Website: crate-barrel
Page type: cart
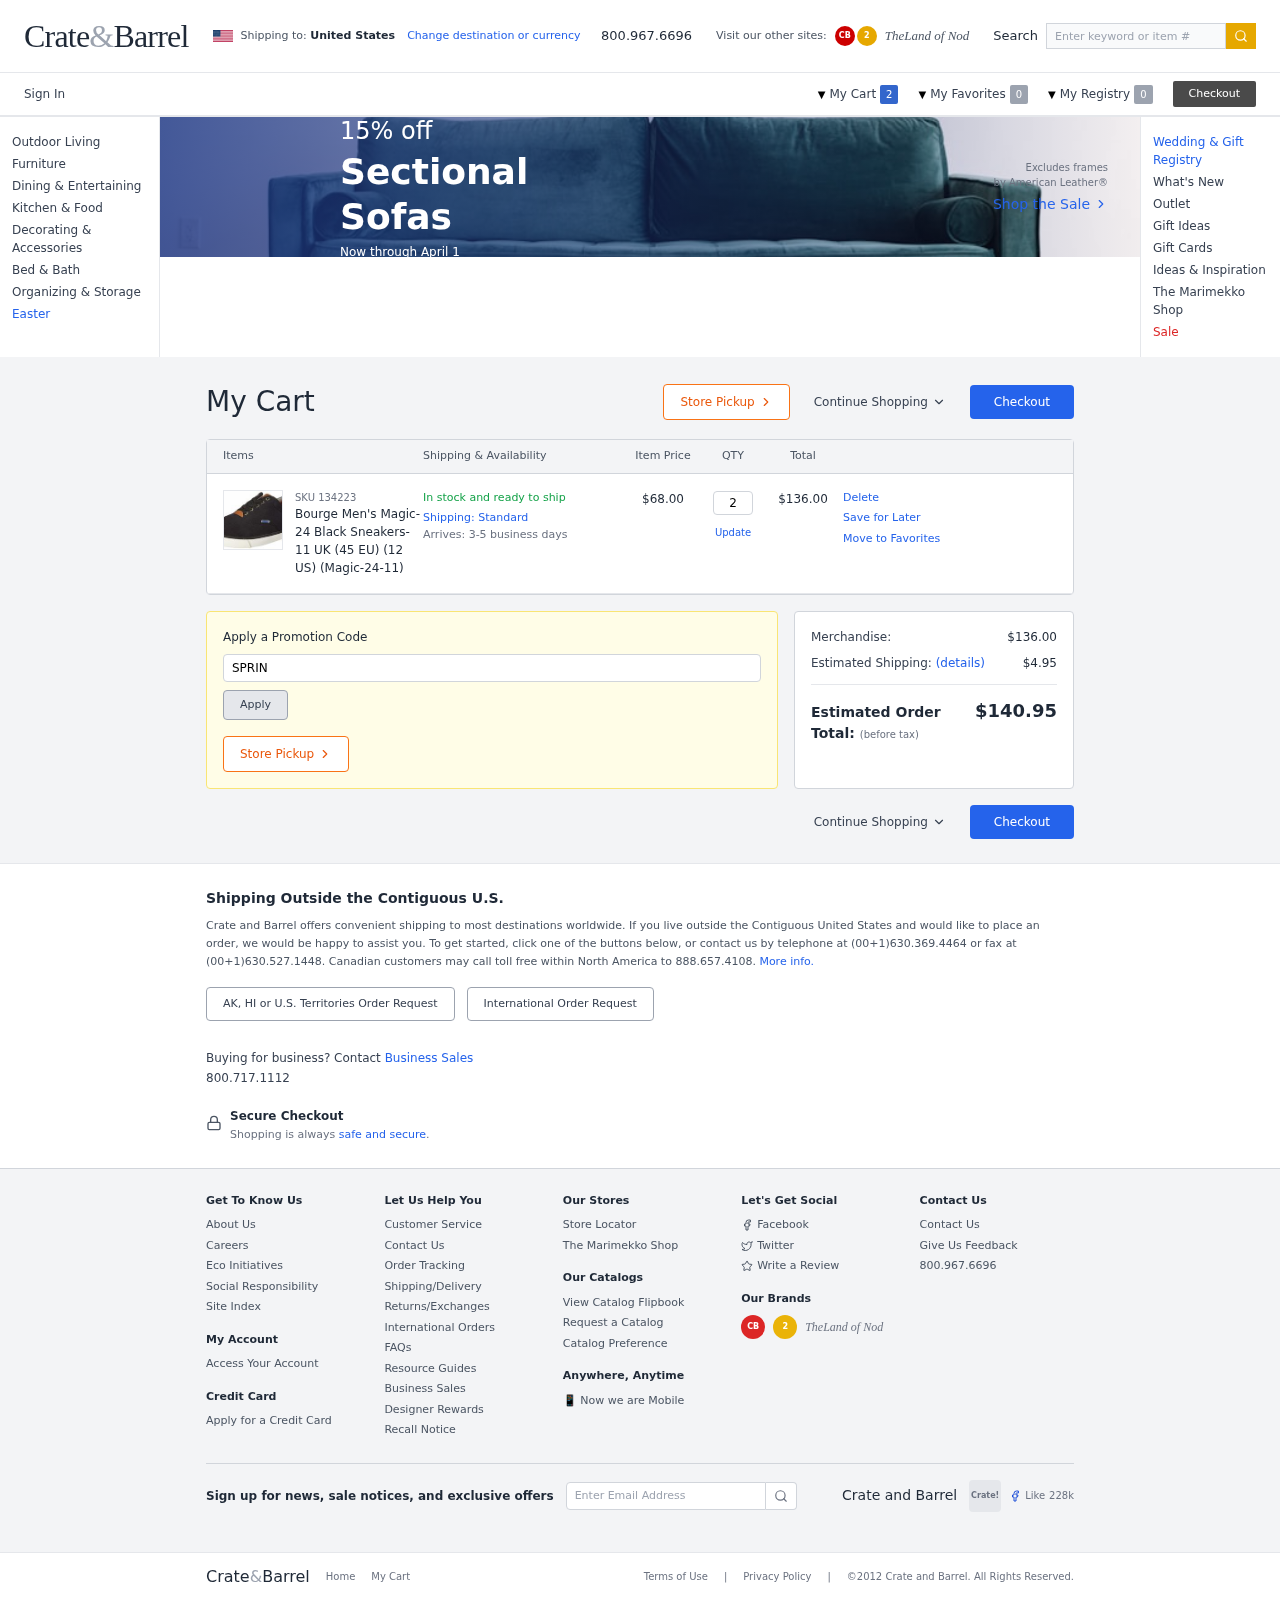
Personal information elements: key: PII_PROMO_CODE
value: SPRING12
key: PII_COUNTRY
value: United States
Product elements: key: PRODUCT1_NAME
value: Bourge Men's Magic-24 Black Sneakers-11 UK (45 EU) (12 US) (Magic-24-11)
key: PRODUCT1_PRICE
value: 68
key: PRODUCT1_QUANTITY
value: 2
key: PRODUCT1_SKU
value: SKU 134223
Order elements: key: ORDER_NUM_ITEMS
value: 2
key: ORDER_ITEM_TOTAL
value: $136.00
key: ORDER_SUBTOTAL
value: $136.00
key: ORDER_SHIPPING_COST
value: $4.95
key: ORDER_TOTAL
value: $140.95
Search elements: key: HEADER_SEARCH
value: Enter keyword or item #